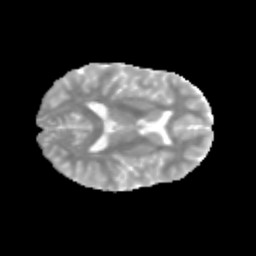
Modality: MD
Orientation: axial
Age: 12
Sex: female
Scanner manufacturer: siemens
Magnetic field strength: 3 T
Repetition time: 3.8 s
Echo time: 0.07 s